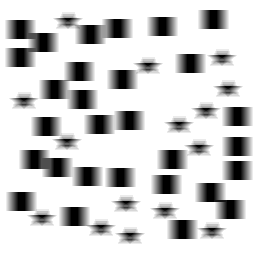
Squares: 29
Triangles: 0
Stars: 15
Total shapes: 44